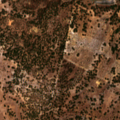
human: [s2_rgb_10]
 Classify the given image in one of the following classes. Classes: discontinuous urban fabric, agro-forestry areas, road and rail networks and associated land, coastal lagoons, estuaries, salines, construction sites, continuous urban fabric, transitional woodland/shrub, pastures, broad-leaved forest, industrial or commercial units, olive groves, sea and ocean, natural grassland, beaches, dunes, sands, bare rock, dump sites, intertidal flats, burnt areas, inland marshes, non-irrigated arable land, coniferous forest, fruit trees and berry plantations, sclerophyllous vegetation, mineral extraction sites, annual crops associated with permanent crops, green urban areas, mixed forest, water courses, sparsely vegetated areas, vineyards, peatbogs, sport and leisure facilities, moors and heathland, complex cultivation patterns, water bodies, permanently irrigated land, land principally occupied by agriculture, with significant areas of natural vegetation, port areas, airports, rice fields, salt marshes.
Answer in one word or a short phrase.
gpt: agro-forestry areas, broad-leaved forest, transitional woodland/shrub